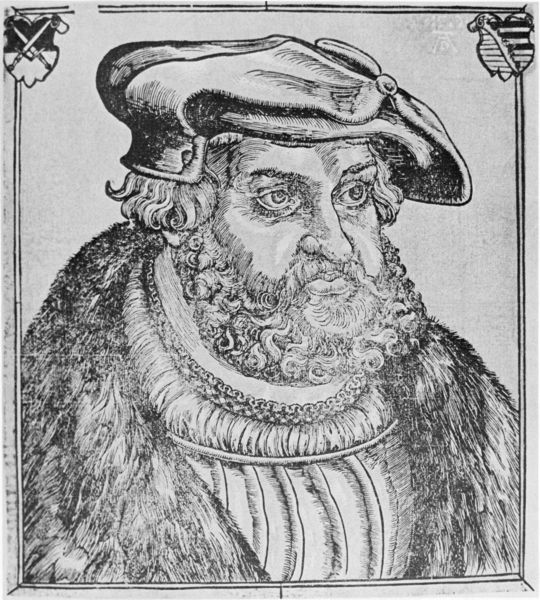
Titel: Bildnis von Friedrich dem Weisen, Kurfürst von Sachsen
Künstler: Albrecht Dürer
Institution: (Seriendruck)
Schlagwörter: feder, mann, umhang, weiß, frisur, grau, hut, mund, nase, ohr, schmuck, schwarz, stirn, zeichnung, blick, bart, hemd, kappe, mütze, augen, falten, kleidung, kragen, mensch, pelz, rahmen, spitze, vollbart, bild, bildnis, hals, halskrause, herr, portrait, porträt, signatur, gewand, haare, mantel, adel, augenbrauen, lippen, locken, renaissance, fell, holzschnitt, wangen, rahmung, kette, grafik, graphik, rand, dick, ernst, brauen, pupillen, rüschen, fett, buch, druck, schraffur, radierung, stich, schwarzweiß, schwert, schwerter, adeliger, krause, ritter, fürst, ecken, wappen, barett, pelzkragen, pelzmantel, mittelalter, wams, herzog, beleibt, adliger, gelehrter, dürer, seefahrer, kupferstich, fellkragen, johann, nasenflügel, wasserzeichen, sachsen, biesen, reformation, holbein, batz, hans sachs, kargen, kräuselbart, sachs, faten, dreiviertel ansicht, baret, barret, kursachsen, blazon